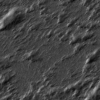
Label: not_dusty